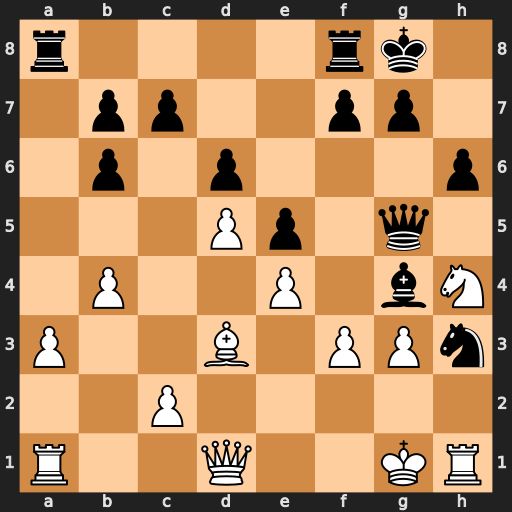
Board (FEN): r4rk1/1pp2pp1/1p1p3p/3Pp1q1/1P2P1bN/P2B1PPn/2P5/R2Q2KR
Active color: w
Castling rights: -
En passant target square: -
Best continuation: Kg2 Bd7 Rxh3 Bxh3+ Kxh3